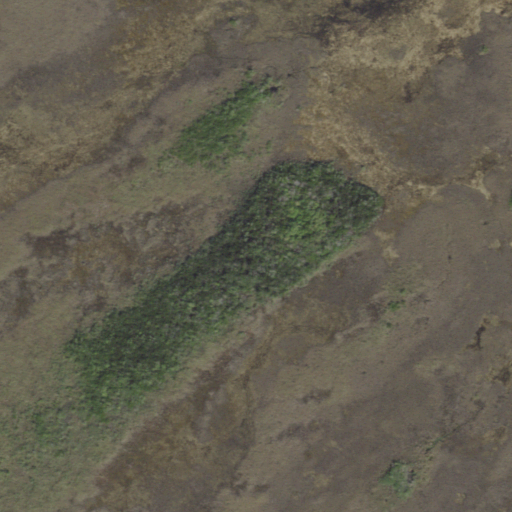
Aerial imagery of island in Florida named Cane Mill Hammock containing herbaceous wetlands and woody wetlands